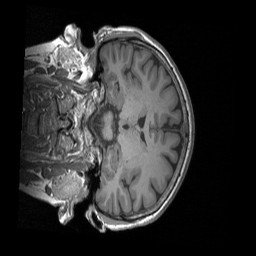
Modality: T1w
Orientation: coronal
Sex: female
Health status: ill
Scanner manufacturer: siemens
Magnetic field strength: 3 T
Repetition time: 1.66 s
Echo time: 0.00254 s